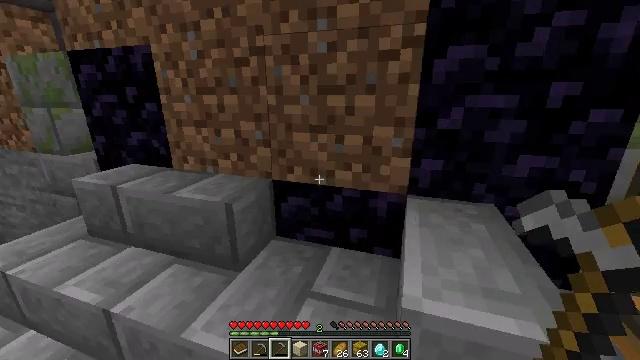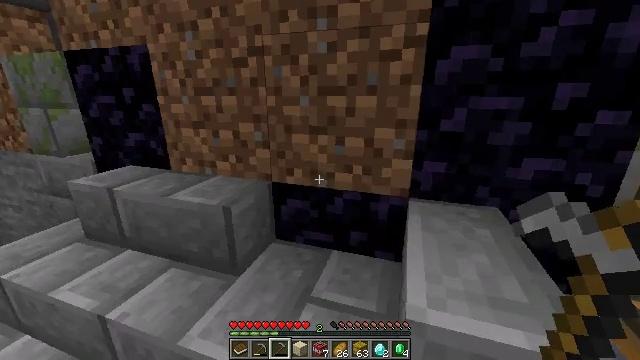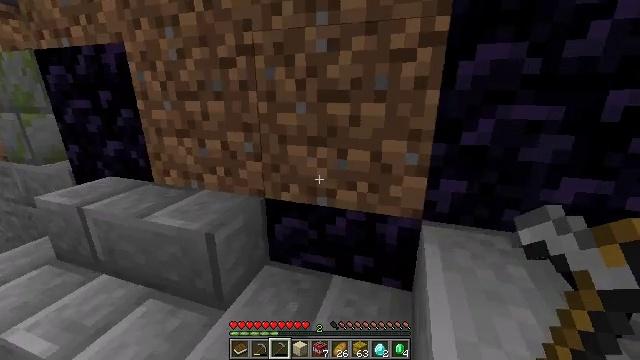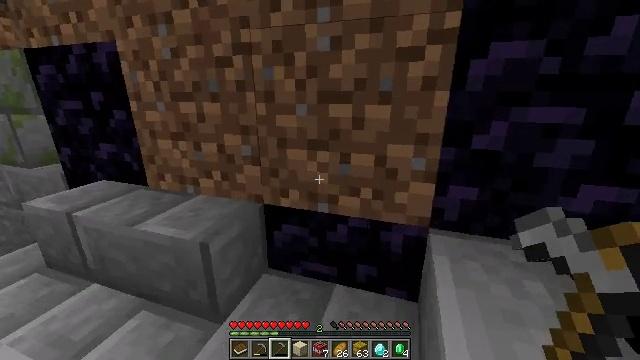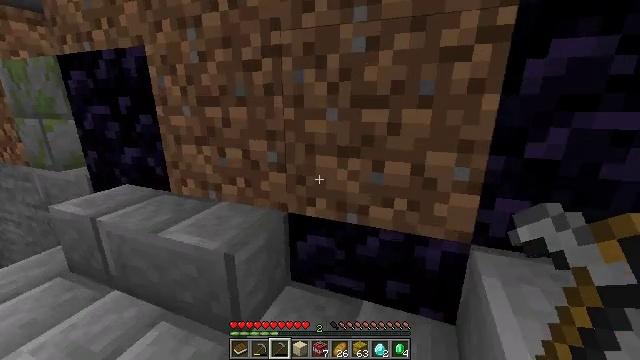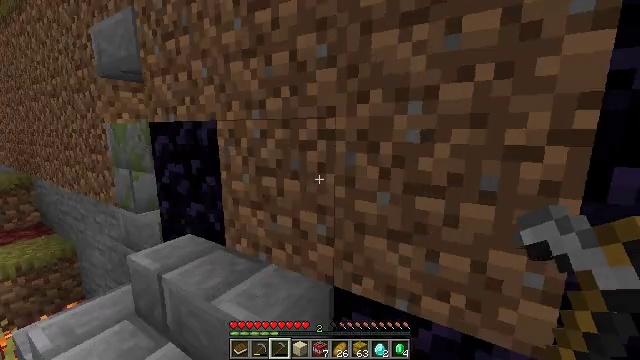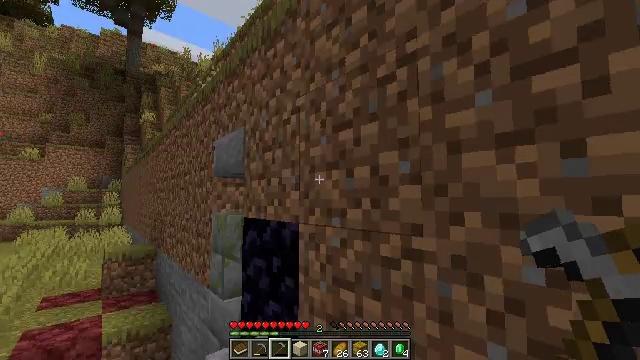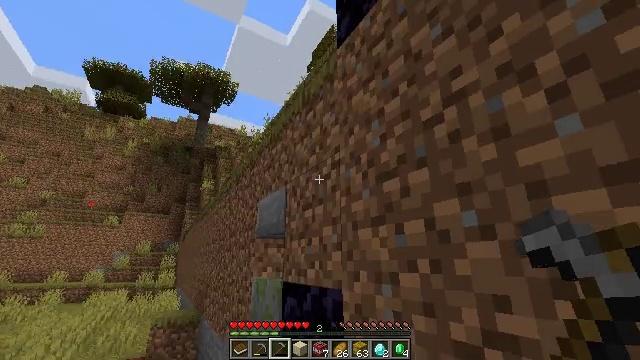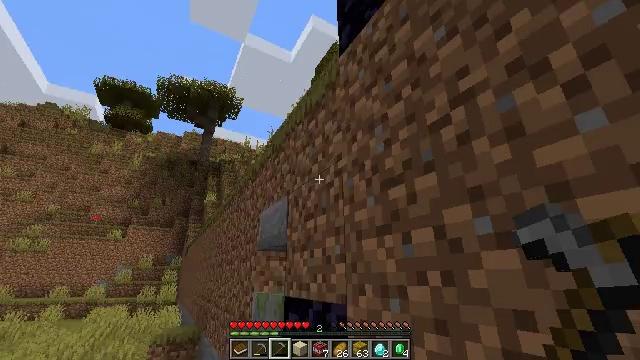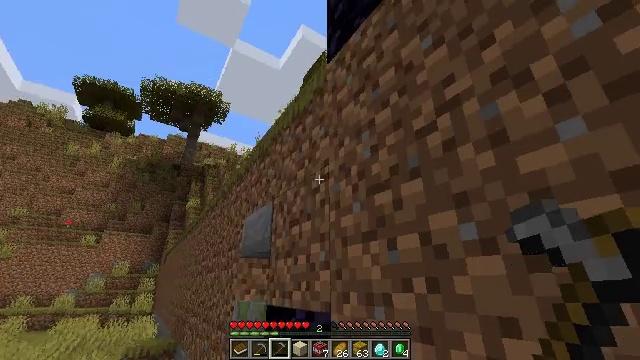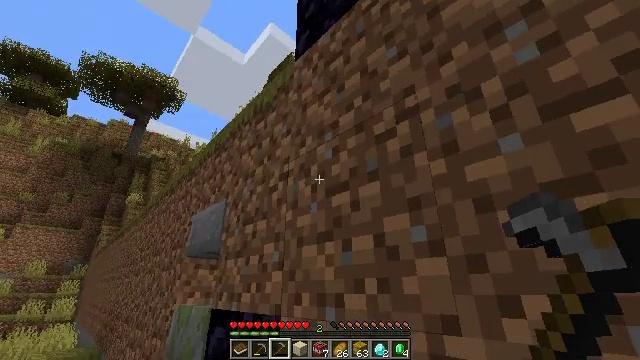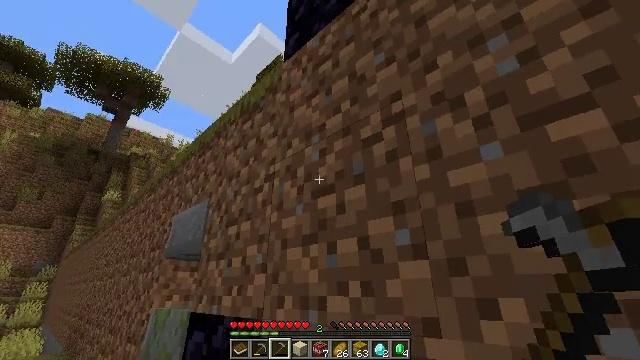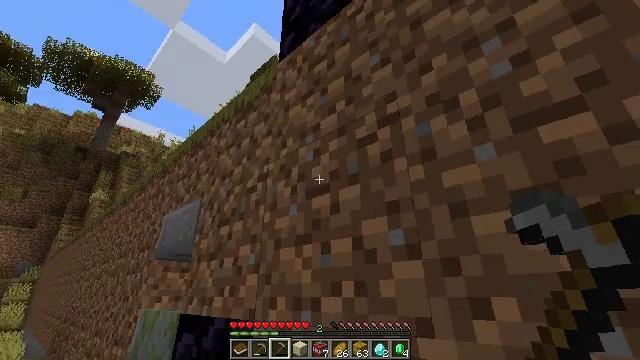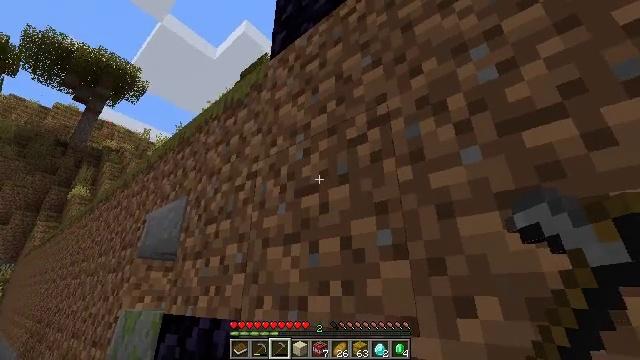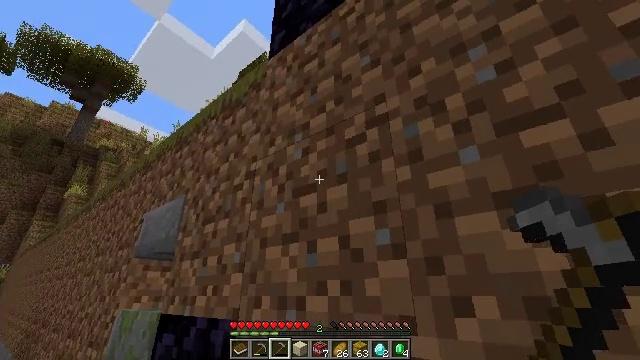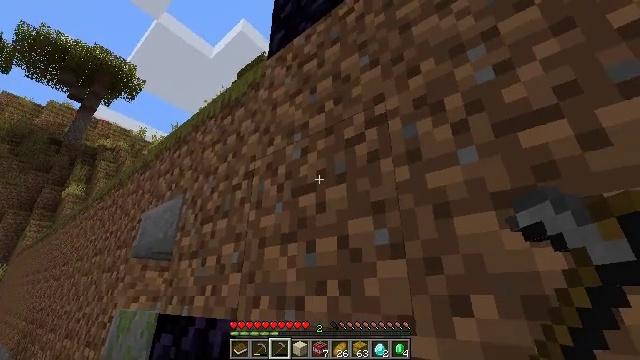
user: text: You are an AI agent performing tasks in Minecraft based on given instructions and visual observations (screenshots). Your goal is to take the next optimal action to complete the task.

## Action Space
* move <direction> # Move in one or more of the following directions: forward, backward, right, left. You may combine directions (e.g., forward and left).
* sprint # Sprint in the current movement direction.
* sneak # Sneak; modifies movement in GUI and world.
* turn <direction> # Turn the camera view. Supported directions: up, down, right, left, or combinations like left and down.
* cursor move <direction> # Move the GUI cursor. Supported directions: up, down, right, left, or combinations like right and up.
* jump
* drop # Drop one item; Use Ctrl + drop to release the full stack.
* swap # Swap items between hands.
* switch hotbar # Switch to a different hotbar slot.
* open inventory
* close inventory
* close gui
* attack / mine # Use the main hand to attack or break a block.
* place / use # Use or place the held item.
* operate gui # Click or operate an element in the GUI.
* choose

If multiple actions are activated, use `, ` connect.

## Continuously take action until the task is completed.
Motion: motion action
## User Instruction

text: Get dirt block.
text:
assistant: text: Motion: move forward
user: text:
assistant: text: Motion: move forward
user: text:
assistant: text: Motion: move forward
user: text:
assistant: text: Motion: move forward, turn left and up
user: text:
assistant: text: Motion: move forward, turn left and up
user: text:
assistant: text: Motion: move forward, turn left and up
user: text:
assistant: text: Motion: turn left and up
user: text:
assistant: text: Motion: turn up
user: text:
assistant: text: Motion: turn right and up
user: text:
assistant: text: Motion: turn right
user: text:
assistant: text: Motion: turn right
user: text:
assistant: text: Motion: turn right
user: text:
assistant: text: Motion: turn right
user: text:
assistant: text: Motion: no_op
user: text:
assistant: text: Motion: no_op
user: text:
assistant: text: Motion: move back, turn right
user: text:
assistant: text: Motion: move back, turn right and up
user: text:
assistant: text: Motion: move back, turn up
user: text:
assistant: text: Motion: move back, turn up
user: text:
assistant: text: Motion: move back
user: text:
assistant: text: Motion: move back
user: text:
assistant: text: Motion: move back
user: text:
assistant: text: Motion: move back
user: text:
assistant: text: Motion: move left
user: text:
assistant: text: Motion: move left
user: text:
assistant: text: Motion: move left, turn right and down
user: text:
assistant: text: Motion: move left, turn right and down
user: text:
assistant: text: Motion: no_op
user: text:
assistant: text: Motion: no_op
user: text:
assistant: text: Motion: no_op